Question: The word wrapping method provided for JTextArea is not working in my program. Why isn't it working? How can I fix it? Here is the code:
'''
text= new JTextArea(15,65);
text.setWrapStyleWord(true); // word wrapping enabled
text.setPreferredSize(new Dimension(getPreferredSize()));
'''
Here is the screenshot. The last word goes out of frame.

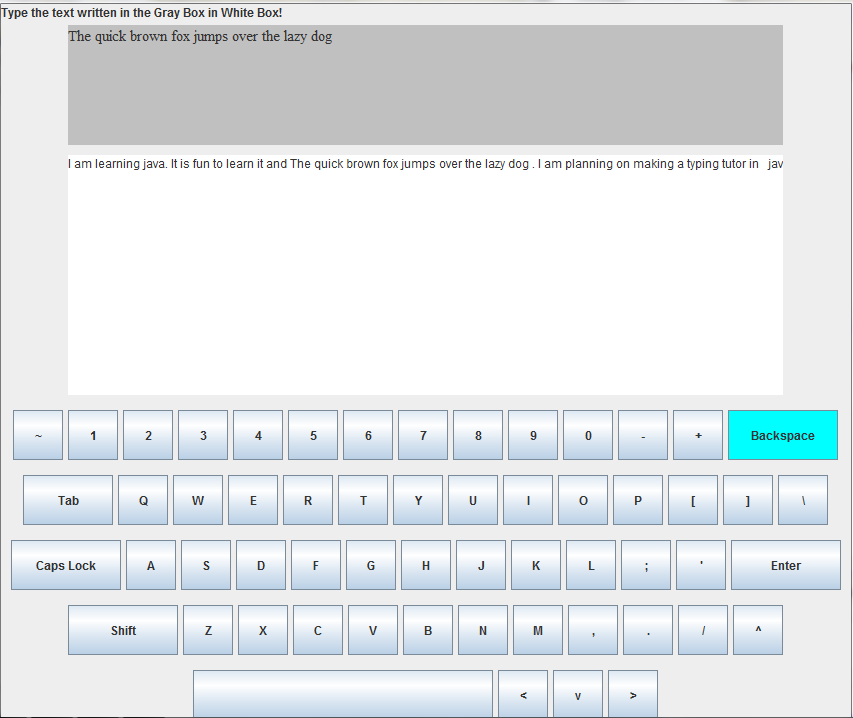
Answer: The following SSCCE let you experiment with both settings. Here you can see that using 'setWrapStyleWord' has no effect if you do not call 'setLineWrap' first. This is also documented in the javadoc of 'setWrapStyleWord'.
The best results for a readable form is setting them both to true.

'''
import javax.swing.JCheckBox;
import javax.swing.JFrame;
import javax.swing.JScrollPane;
import javax.swing.JTextArea;
import javax.swing.WindowConstants;
import java.awt.BorderLayout;
import java.awt.EventQueue;
import java.awt.event.ItemEvent;
import java.awt.event.ItemListener;
public class TextAreaDemo {
public static void main( String[] args ) {
EventQueue.invokeLater( new Runnable() {
@Override
public void run() {
JFrame testFrame = new JFrame( "TestFrame" );
final JTextArea textArea = new JTextArea( 15, 65 );
testFrame.add( new JScrollPane( textArea ) );
final JCheckBox wordWrap = new JCheckBox( "word wrap" );
wordWrap.setSelected( textArea.getWrapStyleWord() );
wordWrap.addItemListener( new ItemListener() {
@Override
public void itemStateChanged( ItemEvent e ) {
textArea.setWrapStyleWord( wordWrap.isSelected() );
}
} );
testFrame.add( wordWrap, BorderLayout.NORTH );
final JCheckBox lineWrap = new JCheckBox( "line wrap" );
lineWrap.setSelected( textArea.getLineWrap() );
lineWrap.addItemListener( new ItemListener() {
@Override
public void itemStateChanged( ItemEvent e ) {
textArea.setLineWrap( lineWrap.isSelected() );
}
} );
testFrame.add( lineWrap, BorderLayout.SOUTH );
testFrame.pack();
testFrame.setDefaultCloseOperation( WindowConstants.DISPOSE_ON_CLOSE );
testFrame.setVisible( true );
}
} );
}
}
'''